Question: I m working on module where I have check a condition for the visibility of a panel as if slected index of a dropdown is not equal to 0 or -1 than it will make visible to my panel else it will not. I am bit confused as how to get the selected index value of my dropdown using 'ng-select'. I have shown my dropdown code below:-
'''
<div data-ng-app="CustomerNew" data-ng-controller="CreateCustomerCtrl as custom" ng-init= getFormData(); >
<table>
<tr>
<td>
<select id="accountselector" style="width: 100%;">
<option value="0">--- Select an option ---</option>
<option data-ng-repeat="acnt in listAccountTypes" value="{{acnt.id}}">{{acnt}}</option>
</select>
</td></tr>
</table>
</div>
'''
Here is my typescript controller
'''
/// <reference path="../interface/interface.ts" />
/// <reference path="../../scripts/typings/jquery/jquery.d.ts" />
/// <reference path="../../scripts/typings/angularjs/angular.d.ts" />
module CustomerNew.controllers {
export class CreateCustomerCtrl {
static $inject = ['$scope', '$http', '$templateCache'];
constructor(protected $scope: ICustomerScope,
protected $http: ng.IHttpService,
protected $templateCache: ng.ITemplateCacheService) {
$scope.getFormData = this.getFormData;
}
public getFormData = (getFormData: any) => {
this.$http.get(doAccountTypeUrl).
success((data, status, headers, config) => {
this.$scope.listAccountTypes = data["AccountCodesDisplayTypes"];
}).
error((data, status) => {
debugger;
console.log("In Error:-Request Failed");
alert(status);
});
}
}
var customerapp = angular.module("CustomerNew", []);
customerapp
.controller('CreateCustomerCtrl', CustomerNew.controllers.CreateCustomerCtrl);
var doAccountTypeUrl = '/API/Create/GetLoadData';
}
</Controller>
'''
Condition Which i have to check:
'''
if (listAccountTypes.SelectedIndex > -1 && listAccountTypes.SelectedValue != "0")
{
IntlCountryAddres objIntlCountryAddres = objIntlCountryAddressController.GetByCountryId(Convert.ToInt32(listAccountTypes.SelectedValue));
if (objIntlCountryAddres != null && objIntlCountryAddres.id > 0)
{
pnlBillingCountry.Visible = true;
LoadBillingInfo(objIntlCountryAddres);
}
}
else
{
pnlBillingCountry.Visible = false;
}
'''
Note:-I am checking this condition on page load
I am getting data in below format:-

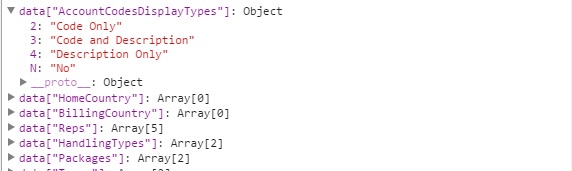
Answer: Don't have the option inline:
'''
<select id="accountselector" style="width: 100%;">
<option value="0">--- Select an option ---</option>
'''
Instead use 'ng-options' and 'ng-model':
'''
<select id="accountselector" style="width: 100%;" ng-options="check docs" ng-model="check docs"></select>
'''
Check the docs : <URL>